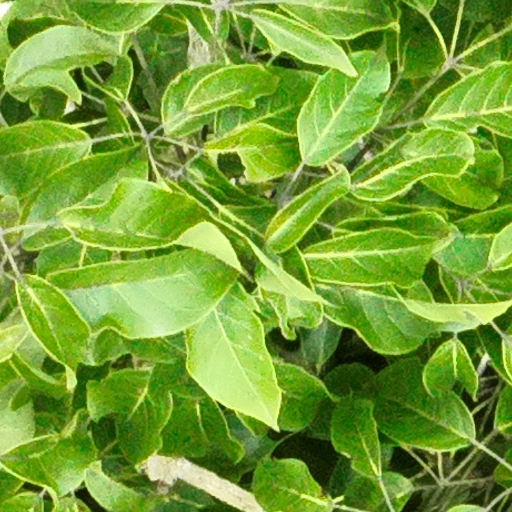
Species: Handroanthus guayacan
GBIF accepted scientific name: Handroanthus guayacan
Crown area (m\u00b2): 140.242